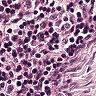
Metastatic tissue present: no